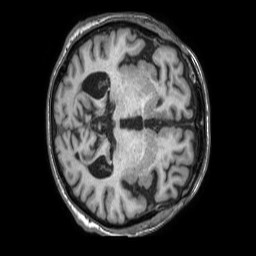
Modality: T1w
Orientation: axial
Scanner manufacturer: philips
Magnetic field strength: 1.5 T
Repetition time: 0.0071 s
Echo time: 0.003213 s